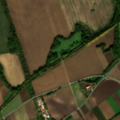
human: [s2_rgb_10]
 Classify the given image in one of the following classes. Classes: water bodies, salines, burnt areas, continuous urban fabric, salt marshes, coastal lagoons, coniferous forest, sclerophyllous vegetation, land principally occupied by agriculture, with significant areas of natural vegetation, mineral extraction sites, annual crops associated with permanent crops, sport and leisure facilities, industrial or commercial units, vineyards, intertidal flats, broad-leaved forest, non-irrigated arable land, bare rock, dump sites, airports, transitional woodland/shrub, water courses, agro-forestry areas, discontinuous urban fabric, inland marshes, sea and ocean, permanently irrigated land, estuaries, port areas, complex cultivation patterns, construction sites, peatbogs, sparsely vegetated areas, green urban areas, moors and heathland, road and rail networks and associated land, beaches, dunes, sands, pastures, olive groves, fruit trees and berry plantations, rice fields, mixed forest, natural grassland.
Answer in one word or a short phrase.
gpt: discontinuous urban fabric, non-irrigated arable land